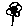
Label: flower